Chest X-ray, AP view. Patient: 49 years old, sex M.
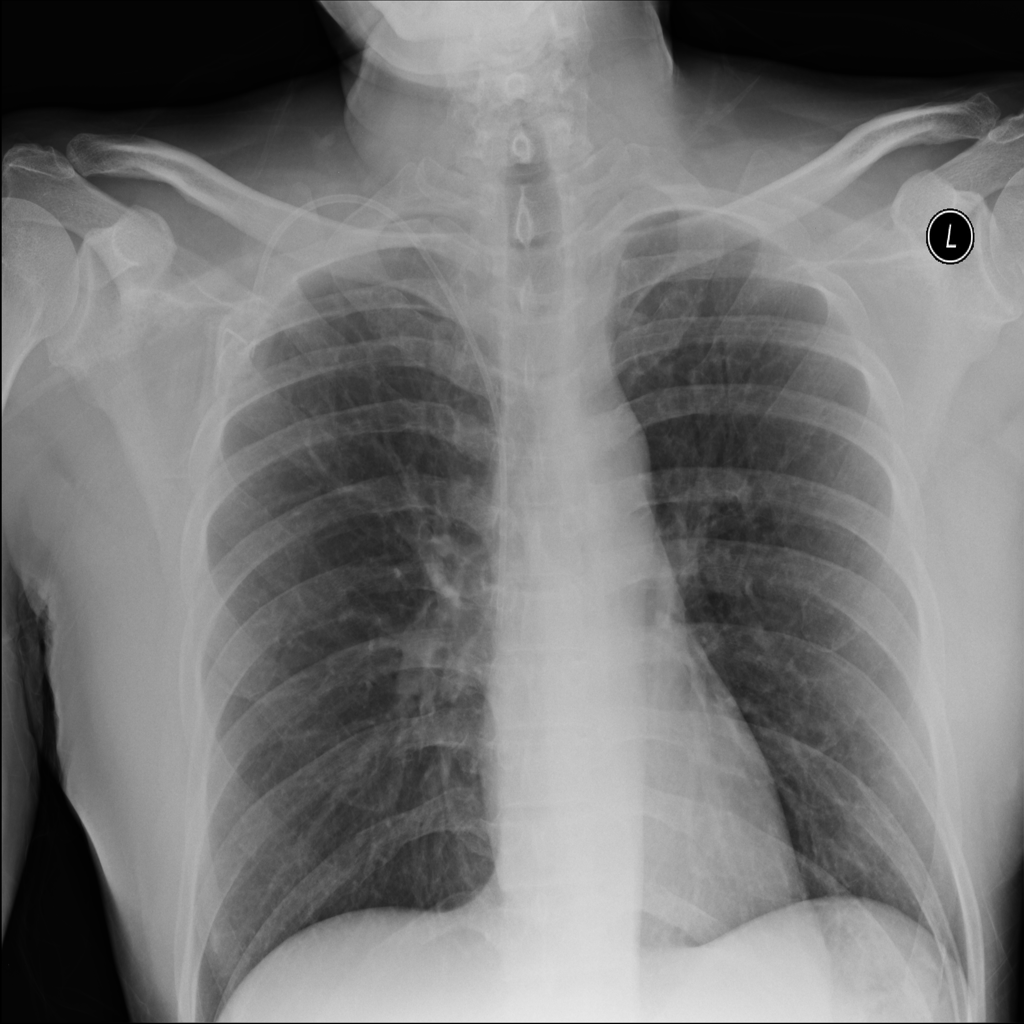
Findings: No Finding